Question: Using Mongodb, I want to get the count of sensor values above 100 and sensorvalues below 100 for each particular region(group by region).
I have a sensorValue property and it has 4 sub properties namely.
1)sensorValue (the values will be 100, 200 122, 80 etc) - I want to know the count of above 100 and below 100 per region.
2)Latitude
3)Longitude
4)Region (The name of the region) - I want the count with respect to this region.
With the help of stackoverflow, I wrote the below query.
'''
getProximityIntervalRate = (req, res) => {
console.log("entered1")
this.model = ProximityLocation;
const startDate = req.headers.startdate, endDate = req.headers.enddate;
console.log(req.headers, startDate, endDate);
// TODO: server validatoin
this.model.aggregate([
{ $match: { 'observationTimestamp': { $gte: new Date(startDate), $lte: new Date(endDate) } } },
{
$project: {
regoin: 1,
lessthan: {
$cond: [{ $lt: ["$sensorValue.sensorValue", 5] }, 1, 0]
},
morethan: {
$cond: [{ $gt: ["$sensorValue.sensorValue", 5] }, 1, 0]
}
}
},
{
$group: { _id: { regoin: "$sensorValue.regoin" },
countSmaller: { $sum: "$lessThan" },
countBigger: { $sum: "$moreThan" } uh
}
},
], (err, location) => {
console.log('location', location);
if (!location) { return res.sendStatus(404); }
res.status(200).json(location);
});
}
'''
I am not sure how to address the subproperty "sensorValue.regoin" under the "$project" option.Please let me know if I am missing something.

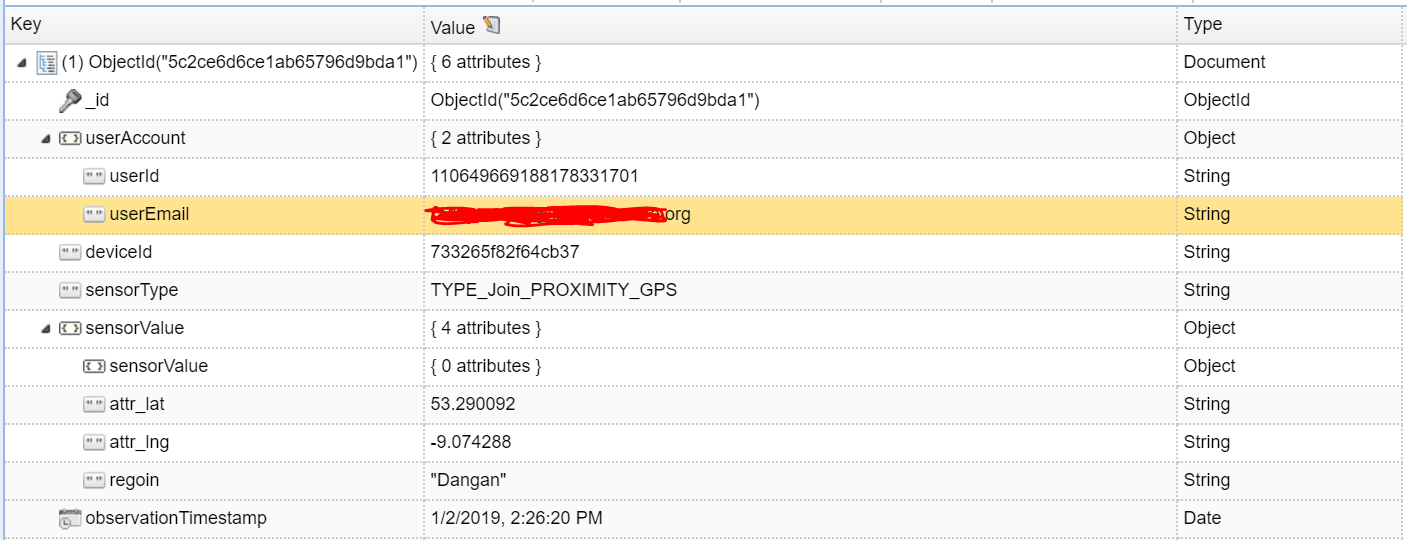
Answer: You can try below aggregation to get the result
'''
db.t66.aggregate([
{$group: {
_id : "$sensorValue.region",
lessThan : {$sum : {$cond: [{$lt : [{$toInt : "$sensorValue.sensorValue"}, 50]}, 1,0]}},
greaterThan : {$sum : {$cond: [{$gte : [{$toInt : "$sensorValue.sensorValue"}, 50]}, 1,0]}},
}}
])
'''
you can remove '$toInt' if the 'sensorValue' is 'int' datatype